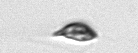
Label: Cryptophyta